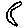
Label: moon